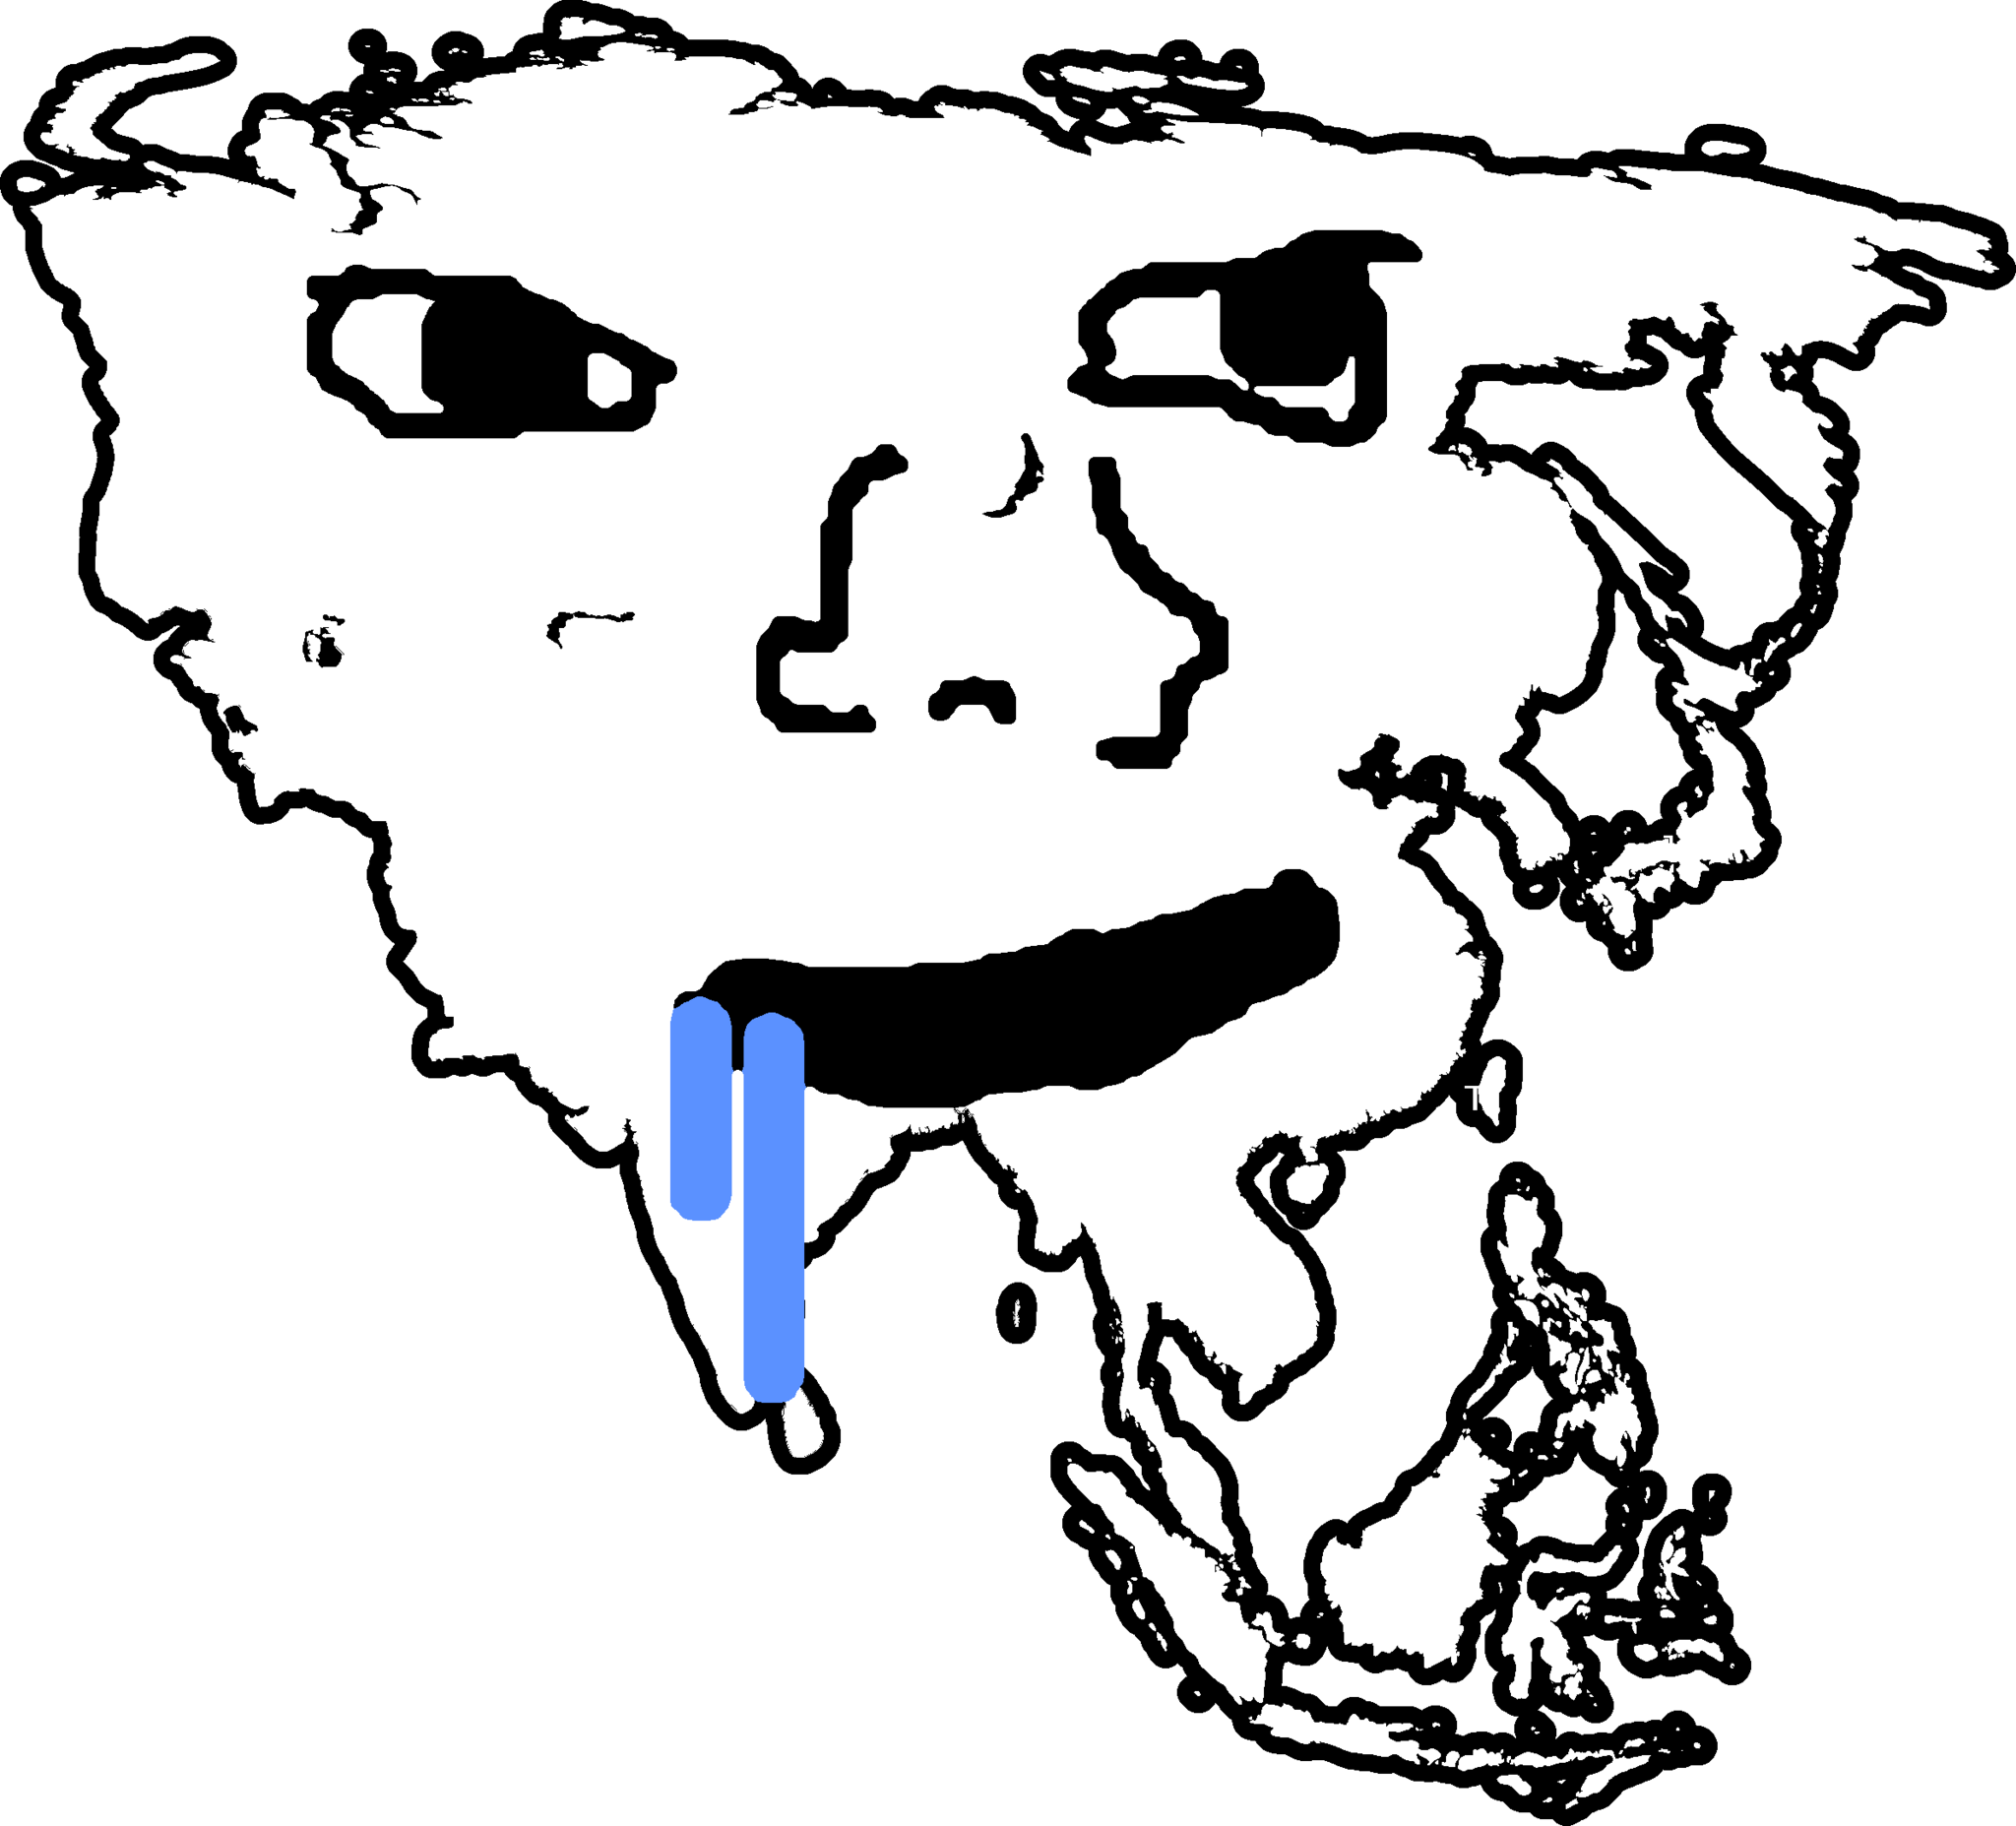
Label: 5_Brainlet